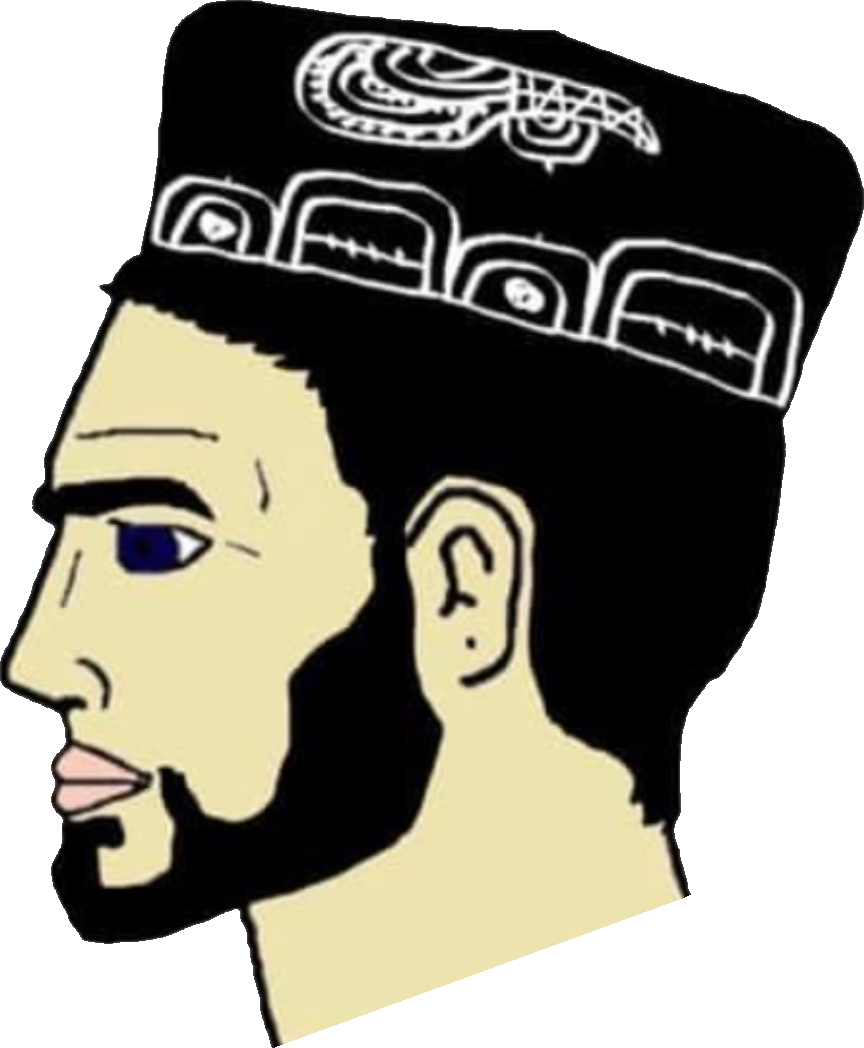
Label: 4_Yes_Chad